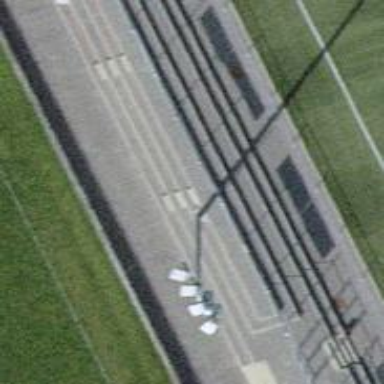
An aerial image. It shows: Mast structure.